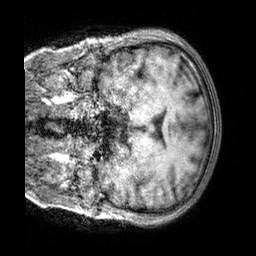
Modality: T1w
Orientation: coronal
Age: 44
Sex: female
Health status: healthy
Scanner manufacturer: siemens
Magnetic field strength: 3 T
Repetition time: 2.3 s
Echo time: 0.00303 s